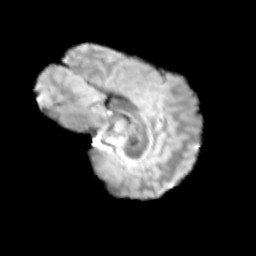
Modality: T2w
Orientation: sagittal
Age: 12
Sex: male
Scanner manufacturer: siemens
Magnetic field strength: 3 T
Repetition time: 3.8 s
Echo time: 0.07 s